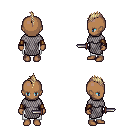
a pixel art fantasy rpg character, female body template, human, dark skin, chain mail, white pants, white blonde mohawk hairstyle, leather bracers, dagger, four views (front, back, left, right), 2x2 character sprite sheet, small pixel art, hard edges, no anti-aliasing